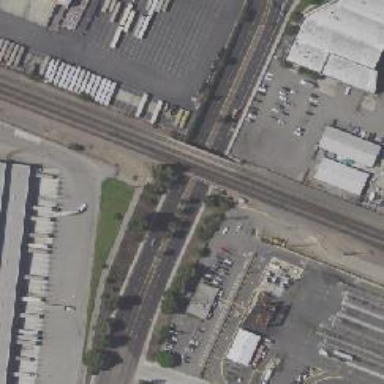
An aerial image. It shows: Railway spur junction.